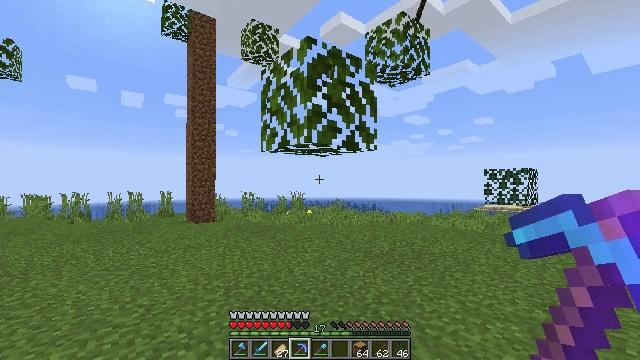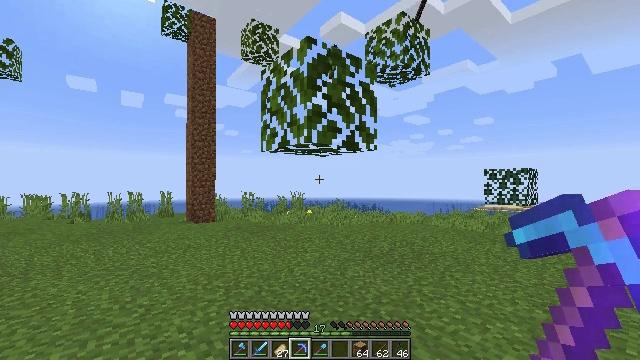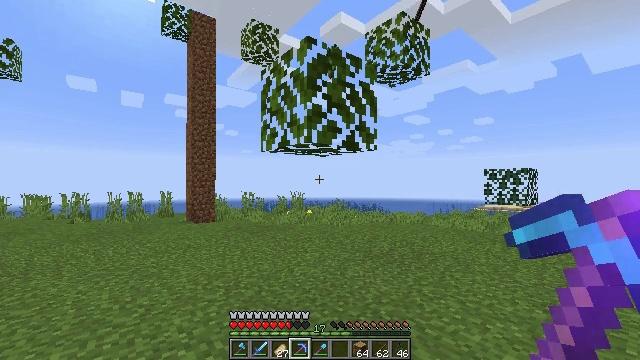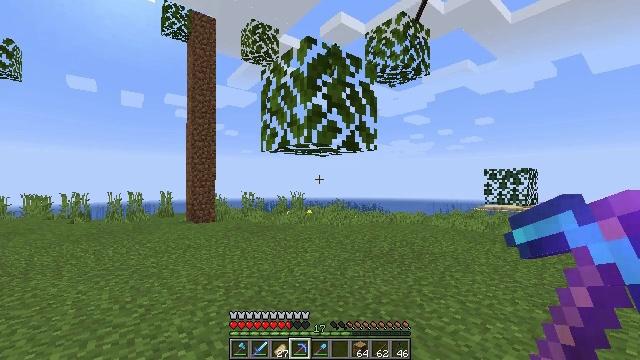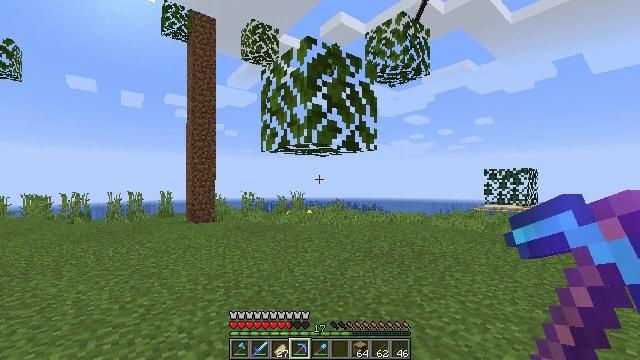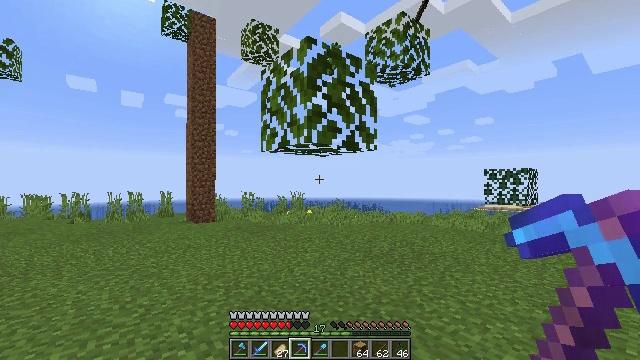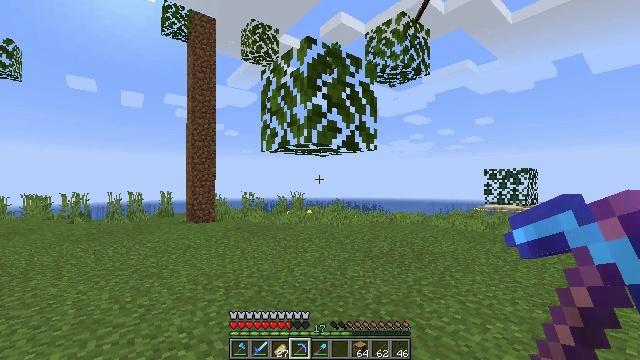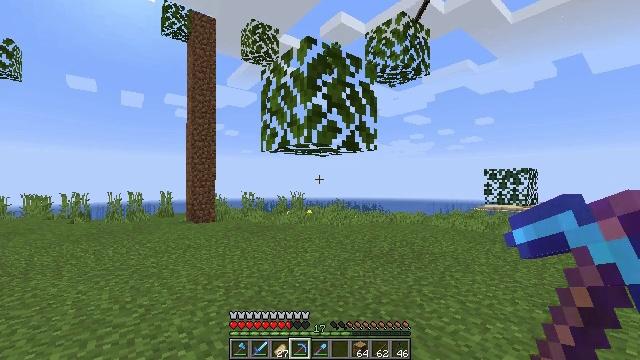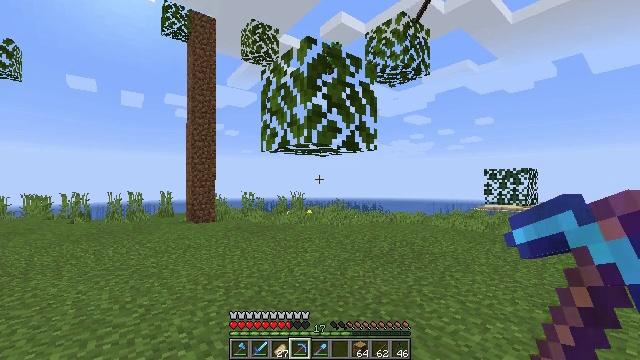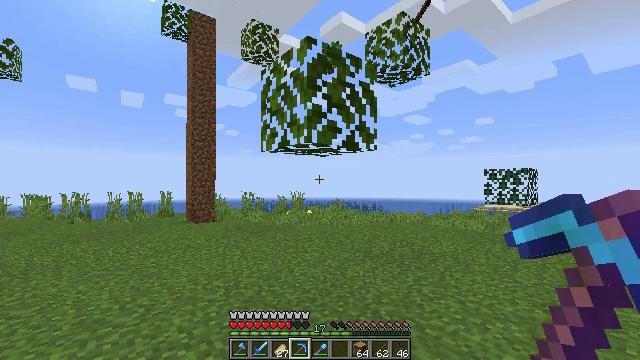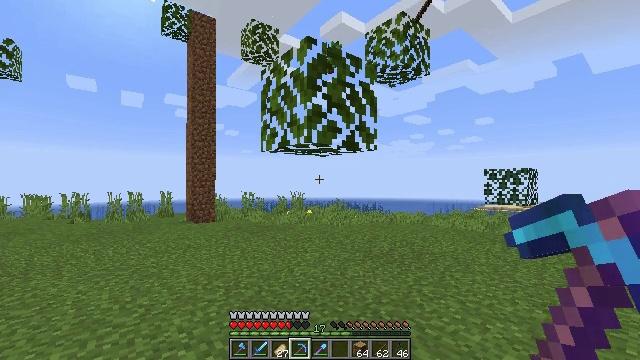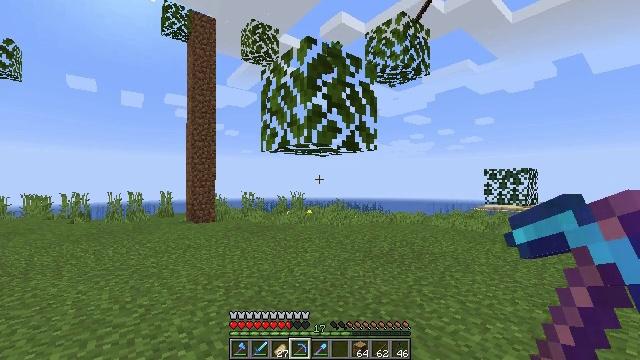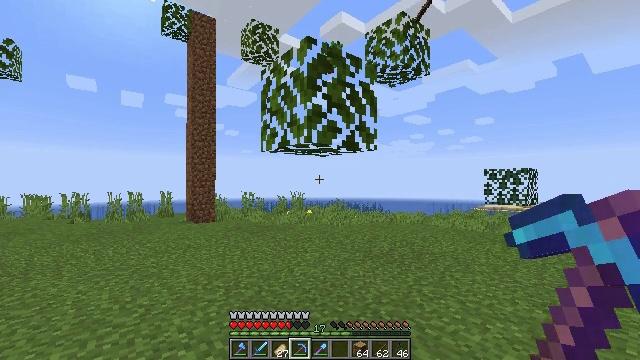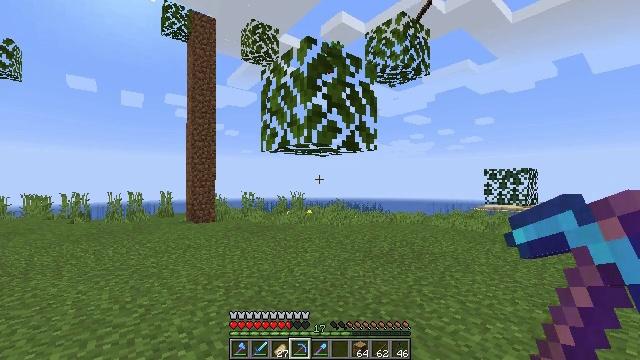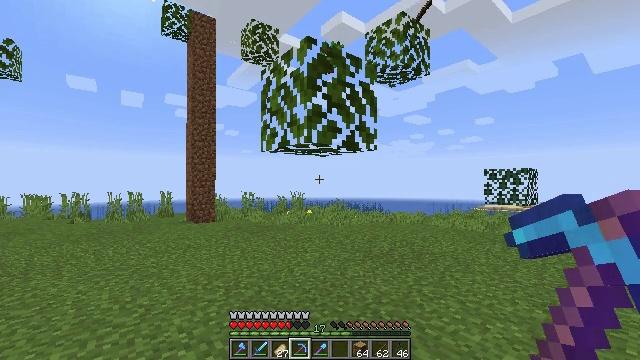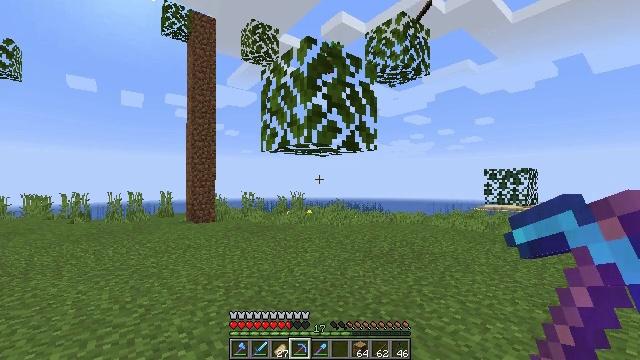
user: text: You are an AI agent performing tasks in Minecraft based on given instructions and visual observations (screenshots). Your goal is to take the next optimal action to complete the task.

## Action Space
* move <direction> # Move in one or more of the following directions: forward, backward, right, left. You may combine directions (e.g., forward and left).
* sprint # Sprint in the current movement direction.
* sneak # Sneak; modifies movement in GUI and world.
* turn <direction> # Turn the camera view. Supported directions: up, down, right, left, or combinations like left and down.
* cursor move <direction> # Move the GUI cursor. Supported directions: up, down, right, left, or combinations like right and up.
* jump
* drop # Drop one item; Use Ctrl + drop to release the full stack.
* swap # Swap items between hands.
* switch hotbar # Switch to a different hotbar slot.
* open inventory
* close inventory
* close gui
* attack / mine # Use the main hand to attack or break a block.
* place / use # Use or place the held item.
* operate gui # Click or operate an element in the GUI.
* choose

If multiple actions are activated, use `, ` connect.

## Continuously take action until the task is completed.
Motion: motion action
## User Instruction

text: Gather oak leaves by attacking.
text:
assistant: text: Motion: no_op
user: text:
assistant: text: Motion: no_op
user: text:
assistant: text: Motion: no_op
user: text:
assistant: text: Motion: no_op
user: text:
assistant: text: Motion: no_op
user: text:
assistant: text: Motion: no_op
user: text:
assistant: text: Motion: no_op
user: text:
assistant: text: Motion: no_op
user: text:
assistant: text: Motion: no_op
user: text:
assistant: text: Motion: no_op
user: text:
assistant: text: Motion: no_op
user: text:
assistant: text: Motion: no_op
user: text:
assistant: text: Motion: no_op
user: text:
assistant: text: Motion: no_op
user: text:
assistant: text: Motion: no_op
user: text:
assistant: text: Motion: no_op
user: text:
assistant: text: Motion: no_op
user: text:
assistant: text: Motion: no_op
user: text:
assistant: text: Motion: no_op
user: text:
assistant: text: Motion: no_op
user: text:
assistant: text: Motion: no_op
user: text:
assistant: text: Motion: no_op
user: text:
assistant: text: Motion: no_op
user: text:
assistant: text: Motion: no_op
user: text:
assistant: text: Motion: no_op
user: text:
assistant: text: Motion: no_op
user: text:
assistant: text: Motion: no_op
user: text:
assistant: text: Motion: no_op
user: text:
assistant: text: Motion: no_op
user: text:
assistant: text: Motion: no_op